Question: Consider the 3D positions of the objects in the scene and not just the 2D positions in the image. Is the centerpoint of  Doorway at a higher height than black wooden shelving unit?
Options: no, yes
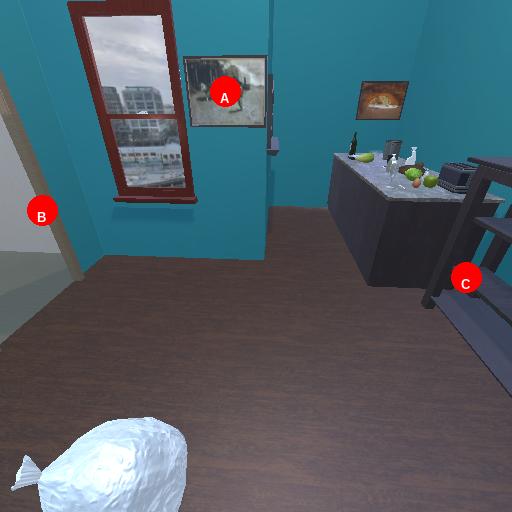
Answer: no